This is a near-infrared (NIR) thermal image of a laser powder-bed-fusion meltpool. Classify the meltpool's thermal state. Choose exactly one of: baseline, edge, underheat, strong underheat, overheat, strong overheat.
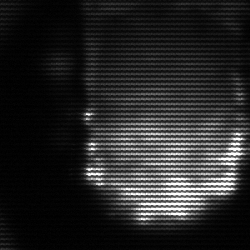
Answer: baseline